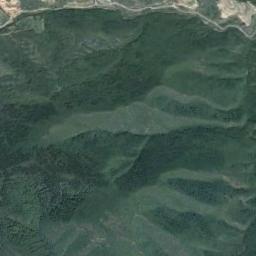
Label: mountain